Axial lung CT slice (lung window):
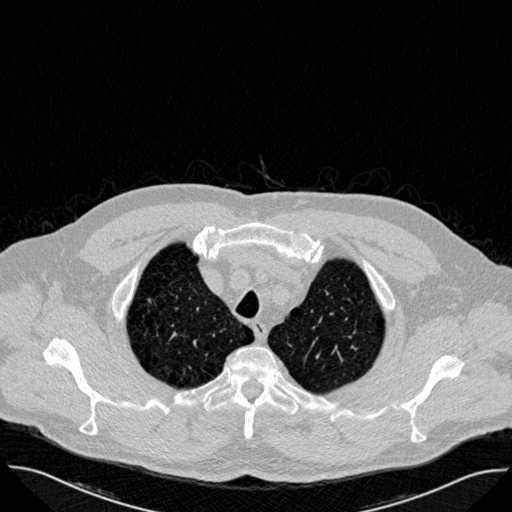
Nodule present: no